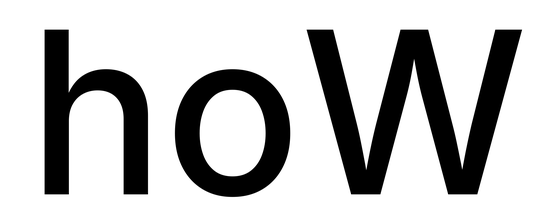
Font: Inter_Medium